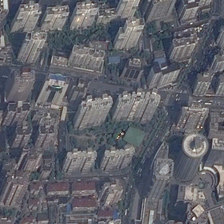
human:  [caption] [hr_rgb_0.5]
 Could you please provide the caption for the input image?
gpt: many tall buildings and some green trees are in a commercial area .

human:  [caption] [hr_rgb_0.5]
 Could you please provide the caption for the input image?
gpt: many tall buildings and some green trees are in a commercial area .

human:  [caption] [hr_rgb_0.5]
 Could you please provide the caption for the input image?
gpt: many tall buildings and some green trees are in a commercial area .

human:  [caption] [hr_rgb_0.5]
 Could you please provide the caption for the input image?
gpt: many tall buildings and some green trees are in a commercial area .

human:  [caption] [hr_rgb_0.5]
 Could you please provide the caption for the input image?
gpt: many tall buildings and some green trees are in a commercial area .